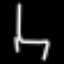
Label: chair